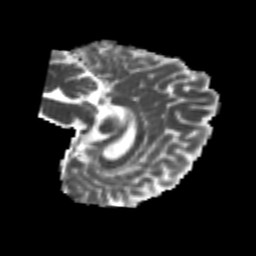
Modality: MD
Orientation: sagittal
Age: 23
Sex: female
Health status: healthy
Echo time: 0.074 s